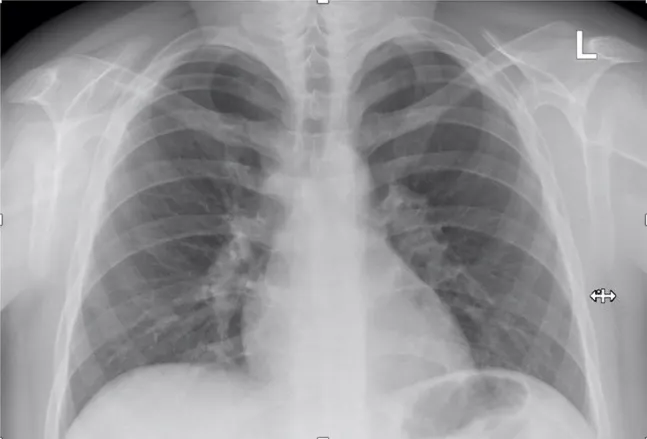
Follow-up chest X-ray.
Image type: radiology (x_ray)